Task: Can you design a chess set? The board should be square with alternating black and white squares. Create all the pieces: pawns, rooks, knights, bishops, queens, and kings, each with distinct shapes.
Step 2352:
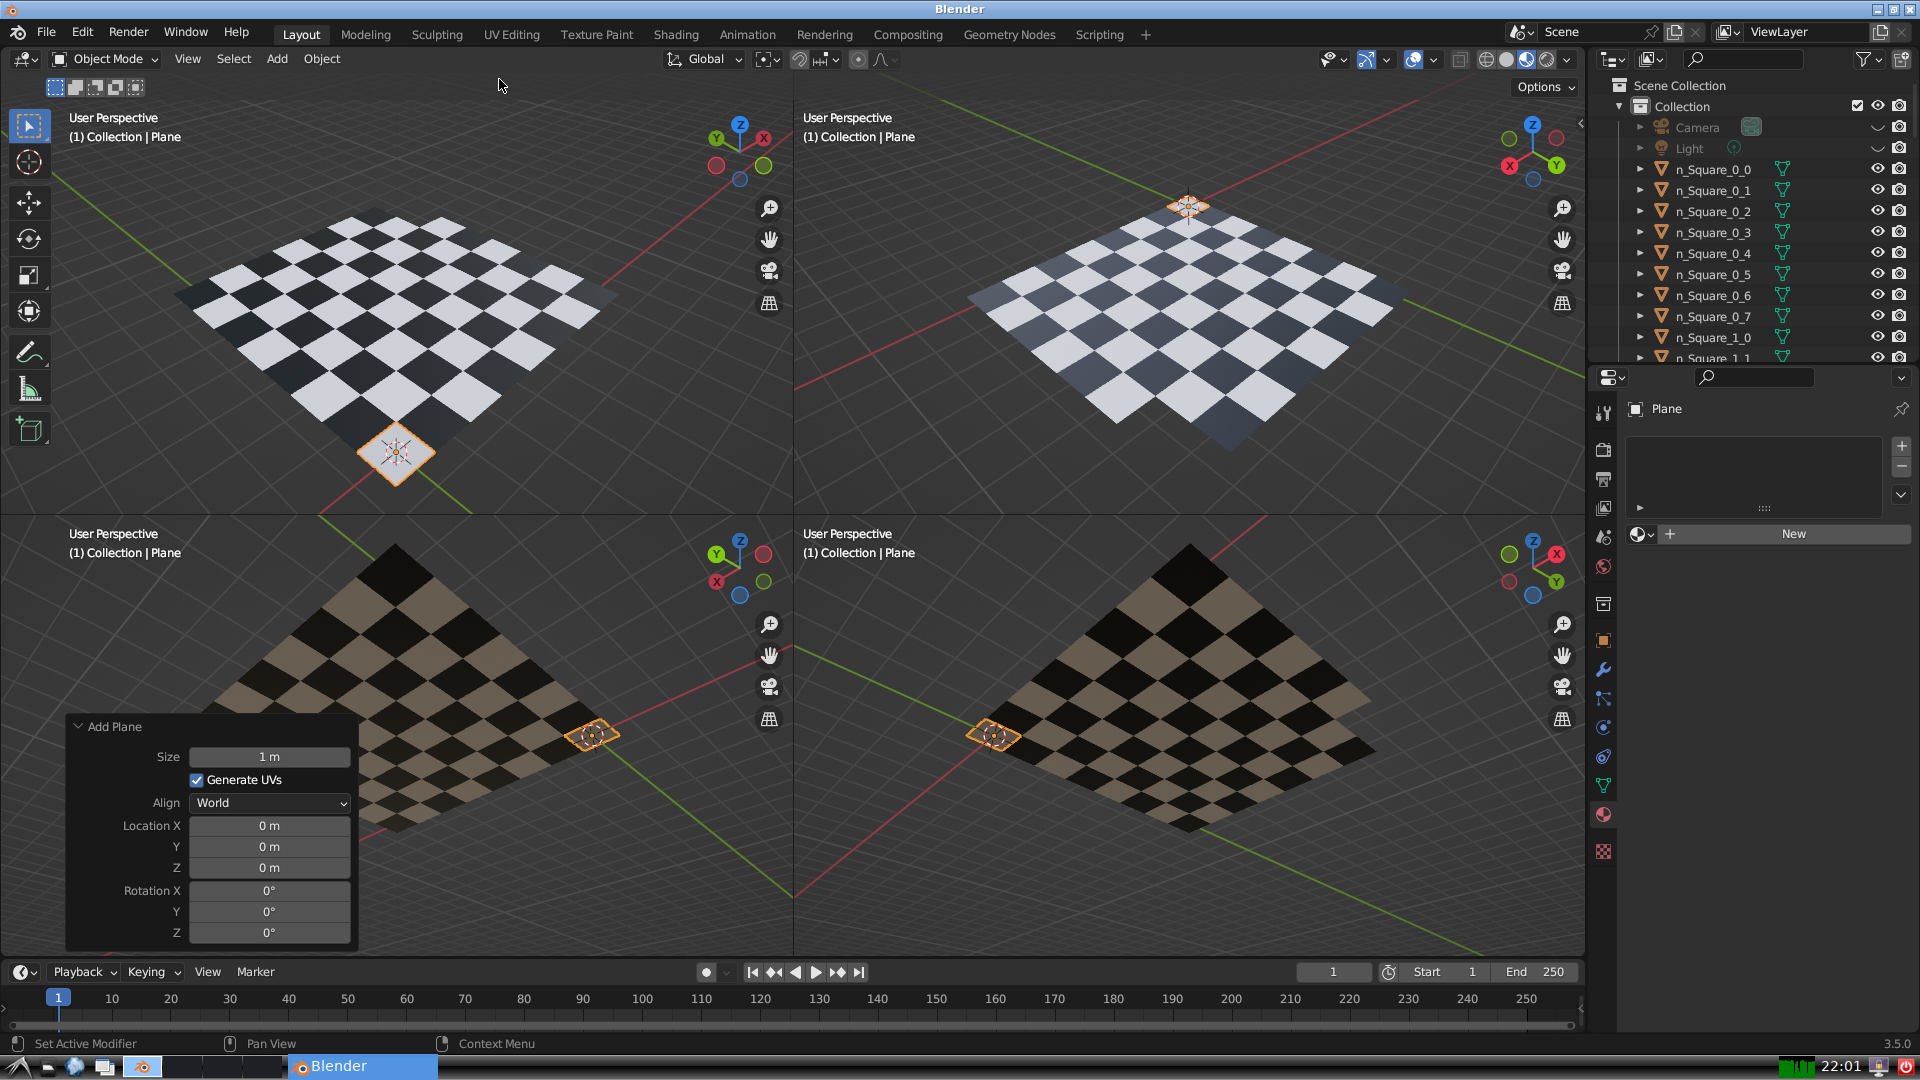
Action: {"mouse_move": [270, 758]}